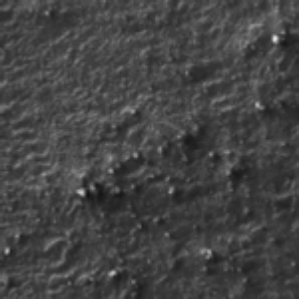
Label: frost